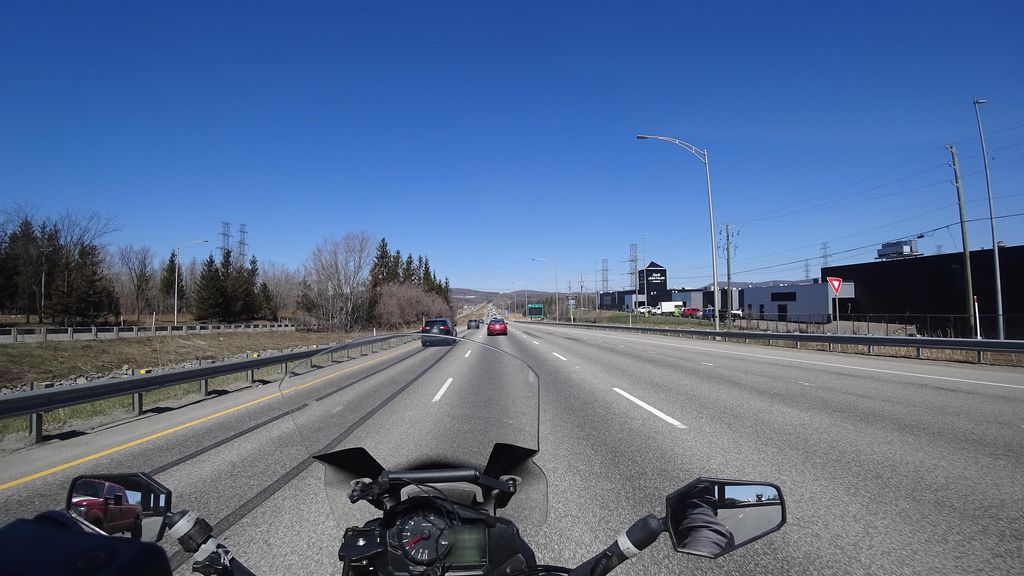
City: quebec_city